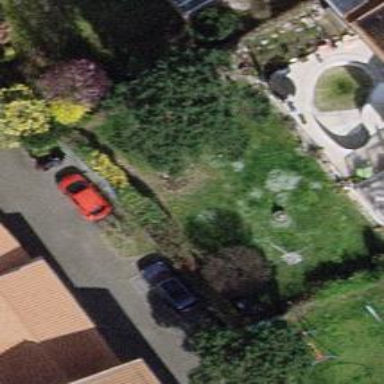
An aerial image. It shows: Garden surrounded by fence.